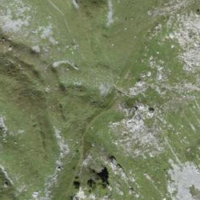
EUNIS habitat code: 23
Species observed at this site:
Gentianella campestris